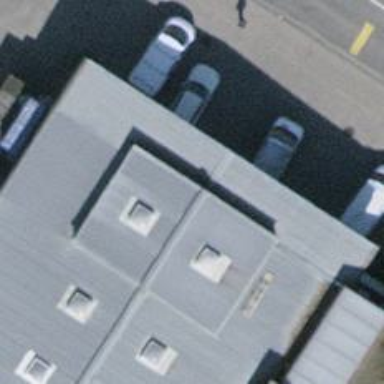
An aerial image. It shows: Bakery.